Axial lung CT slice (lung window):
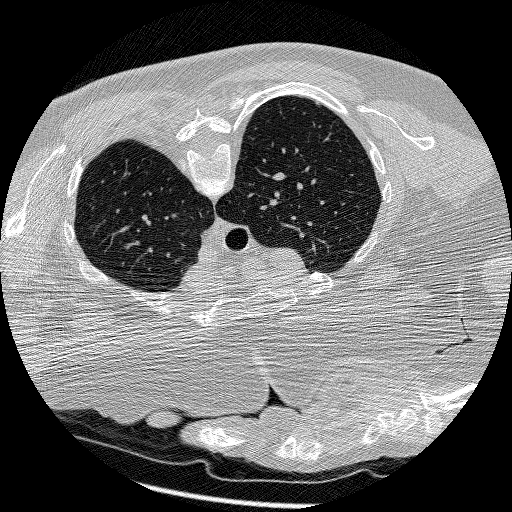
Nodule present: no